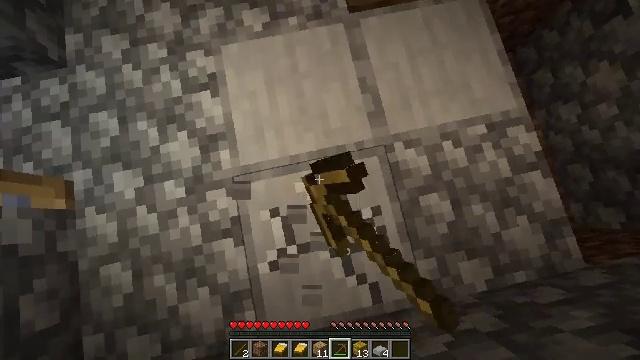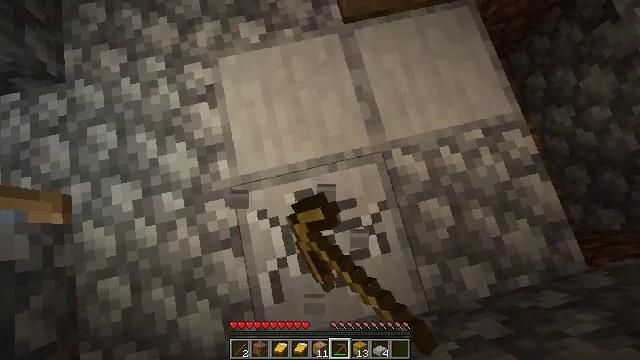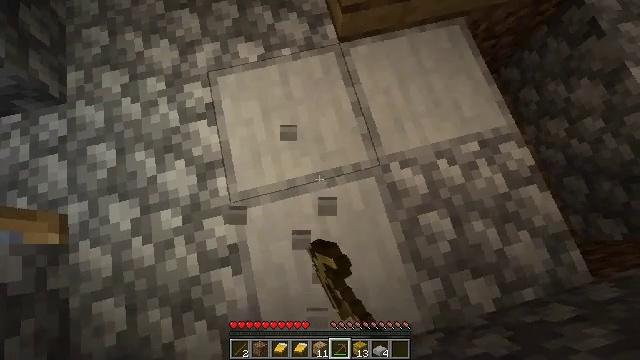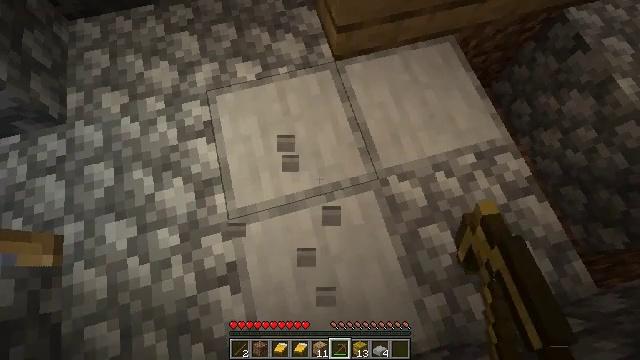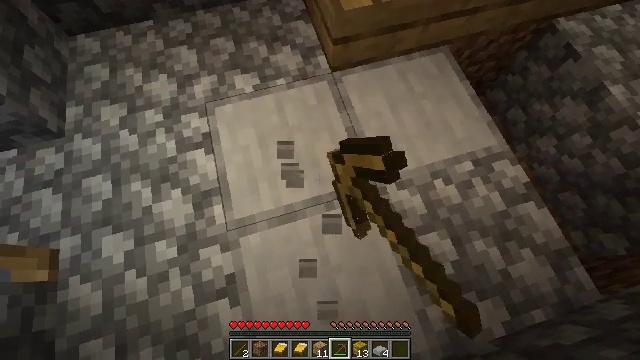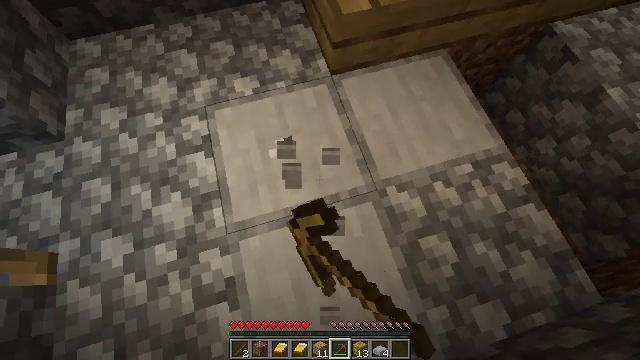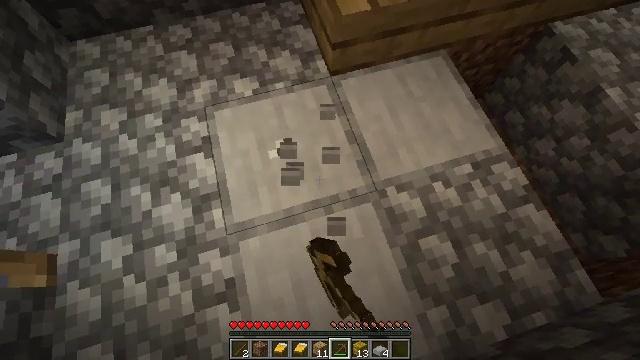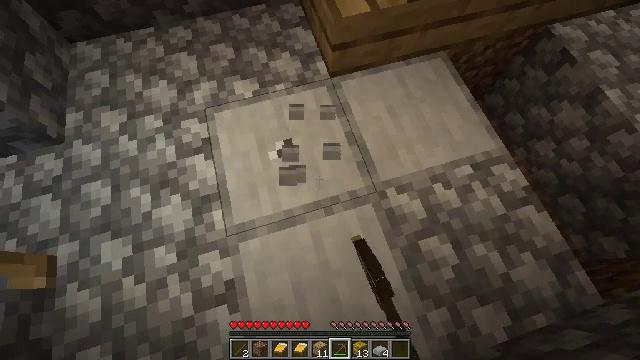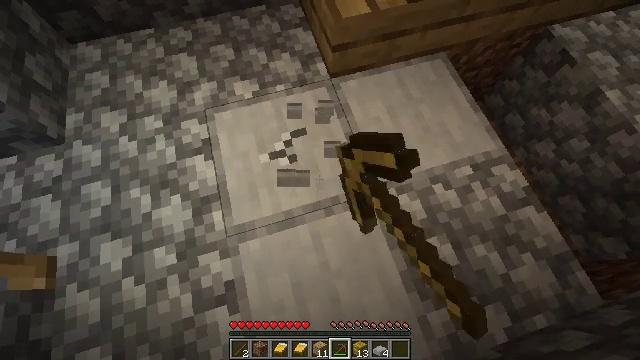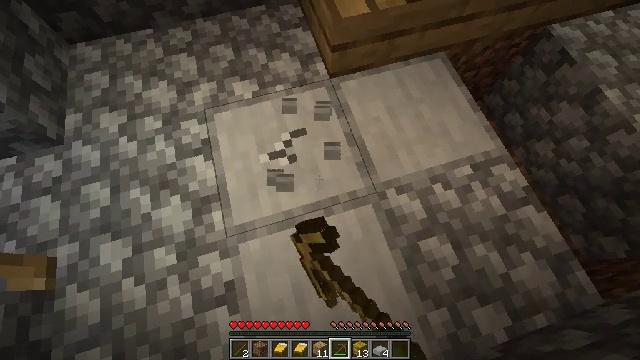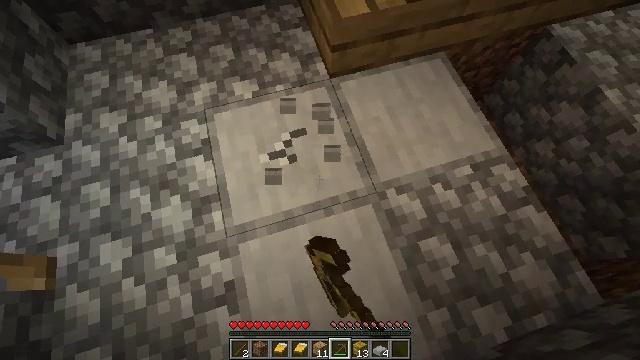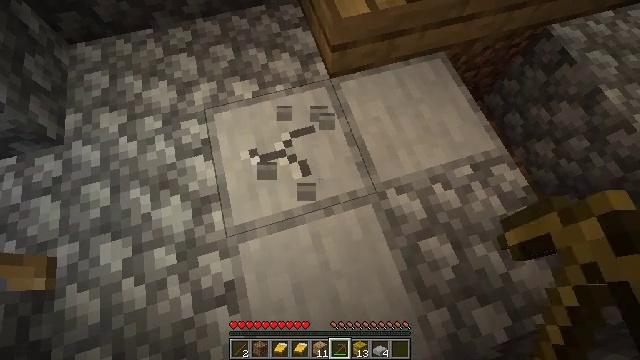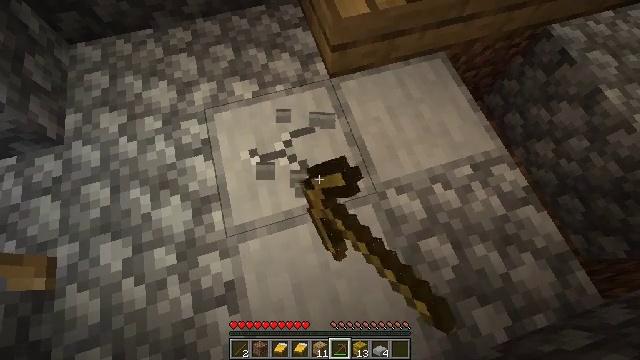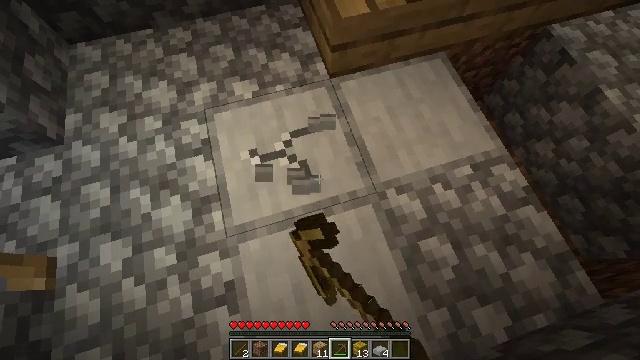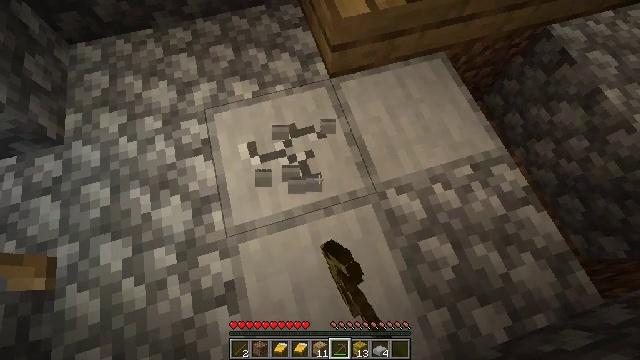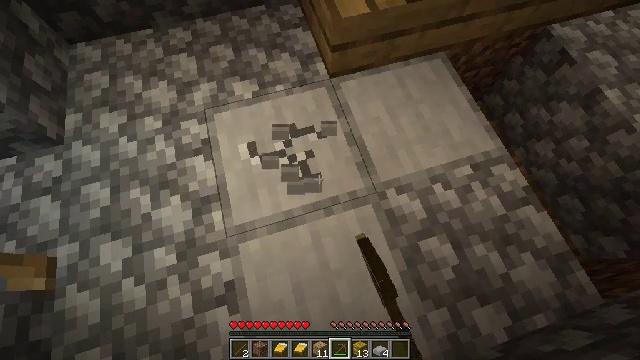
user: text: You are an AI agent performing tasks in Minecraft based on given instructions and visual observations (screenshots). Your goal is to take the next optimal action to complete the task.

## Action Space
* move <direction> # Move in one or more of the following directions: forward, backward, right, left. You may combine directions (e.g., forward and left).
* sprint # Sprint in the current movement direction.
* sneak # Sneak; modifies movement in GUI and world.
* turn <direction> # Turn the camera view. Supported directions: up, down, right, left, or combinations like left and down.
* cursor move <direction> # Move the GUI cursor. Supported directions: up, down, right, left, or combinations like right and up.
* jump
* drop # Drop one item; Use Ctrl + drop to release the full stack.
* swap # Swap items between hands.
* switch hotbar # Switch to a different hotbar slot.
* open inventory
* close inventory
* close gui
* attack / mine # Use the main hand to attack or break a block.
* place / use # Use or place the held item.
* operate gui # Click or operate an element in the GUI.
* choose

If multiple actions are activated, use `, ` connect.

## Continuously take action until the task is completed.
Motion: motion action
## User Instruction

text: Break the smooth stone slab to reuse it.
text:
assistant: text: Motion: turn right and up, attack / mine
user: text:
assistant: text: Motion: turn right and up, attack / mine
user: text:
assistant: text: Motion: turn right and up, attack / mine
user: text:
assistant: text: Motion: turn up, attack / mine
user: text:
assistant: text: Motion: attack / mine
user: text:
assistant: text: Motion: attack / mine
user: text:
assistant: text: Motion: attack / mine
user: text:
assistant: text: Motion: attack / mine
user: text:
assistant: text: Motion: attack / mine
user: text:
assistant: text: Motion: attack / mine
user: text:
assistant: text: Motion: attack / mine
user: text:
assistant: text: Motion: attack / mine
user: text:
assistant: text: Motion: attack / mine
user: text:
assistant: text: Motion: attack / mine
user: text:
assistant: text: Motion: attack / mine
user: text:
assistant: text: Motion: attack / mine
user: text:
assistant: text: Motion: attack / mine
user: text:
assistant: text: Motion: attack / mine
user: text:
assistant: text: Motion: attack / mine
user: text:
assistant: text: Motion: attack / mine
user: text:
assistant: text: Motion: attack / mine
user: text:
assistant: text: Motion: attack / mine
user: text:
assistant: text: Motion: attack / mine
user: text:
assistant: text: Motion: attack / mine
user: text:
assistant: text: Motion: attack / mine
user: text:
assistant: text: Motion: attack / mine
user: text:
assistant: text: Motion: attack / mine
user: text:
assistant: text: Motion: attack / mine
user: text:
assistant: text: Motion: attack / mine
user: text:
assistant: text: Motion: attack / mine